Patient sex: M
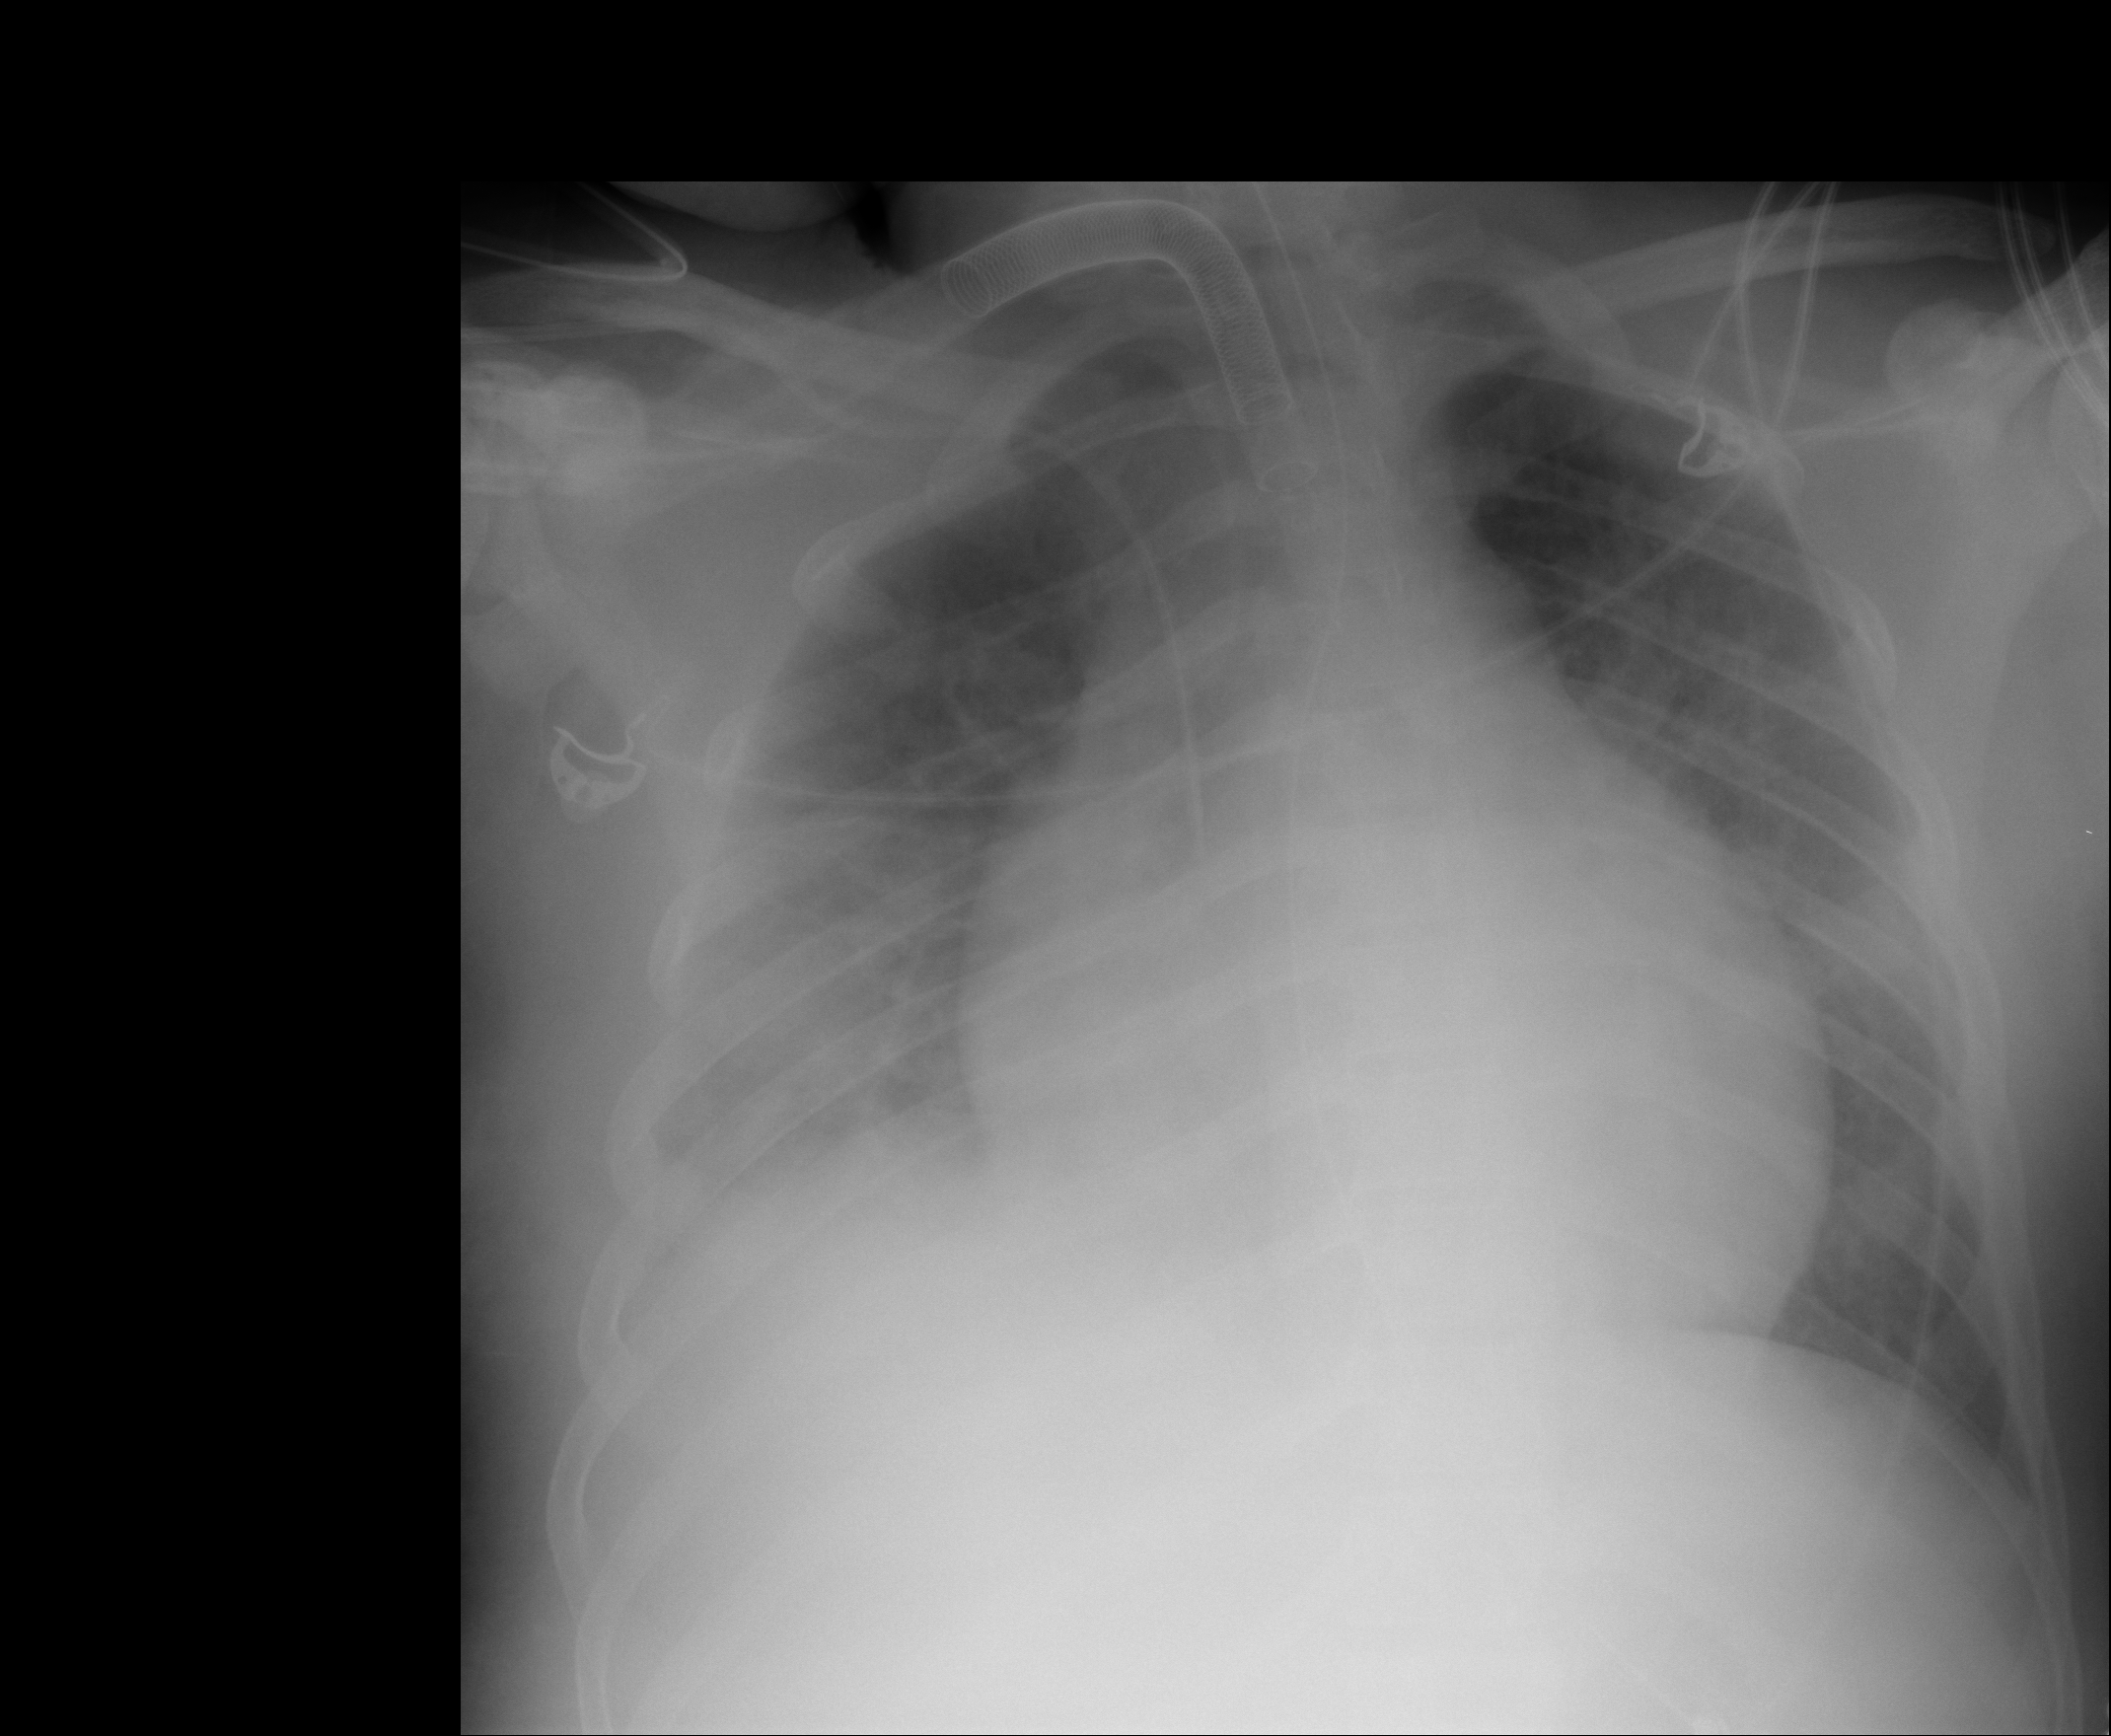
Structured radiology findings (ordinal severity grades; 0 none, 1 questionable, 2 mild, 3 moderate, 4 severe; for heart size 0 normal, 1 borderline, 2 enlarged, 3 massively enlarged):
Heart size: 2
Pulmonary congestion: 2
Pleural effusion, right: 2
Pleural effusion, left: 0
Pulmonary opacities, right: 2
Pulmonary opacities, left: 0
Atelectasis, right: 2
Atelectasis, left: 0